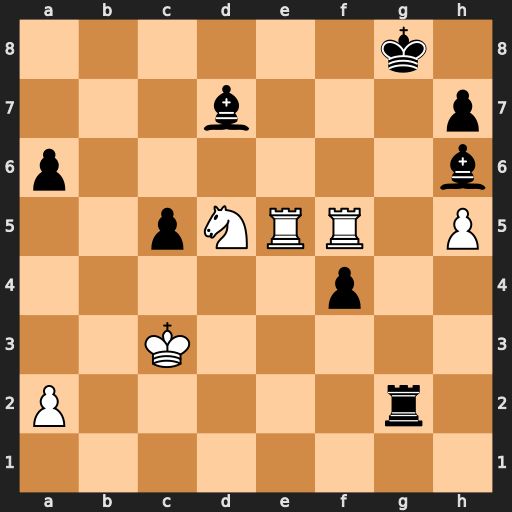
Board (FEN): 6k1/3b3p/p6b/2pNRR1P/5p2/2K5/P5r1/8
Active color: w
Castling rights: -
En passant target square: -
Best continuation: Nf6+ Kh8 Nxd7